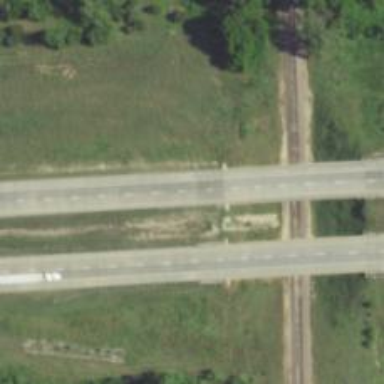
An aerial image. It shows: Bridge over motorway.